Question: I have a Windows Workflow Foundation 4.5 WCF Workflow Service Application. I am attempting to return a 'Dictionary<IEdmEntityType, DataTable>' from my 'CodeActivity<Dictionary<IEdmEntityType, DataTable>>'. The code does not encounter a compile time error, but the XAML fails to compile.
The relevant parts of my XAML are like so:
We have the variable declarations for the sequence, where I am trying to dump my return value. The variable we're trying to assign to is called 'EntityTableRelationships'.
'''
<p1:Sequence.Variables>
<p1:Variable x:TypeArguments="x:String" Name="MetadataContent" />
<p1:Variable x:TypeArguments="scg:Dictionary(mde:IEdmEntityType, sd:DataTable)" Name="EntityTableRelationships" />
</p1:Sequence.Variables>
'''
There is also the 'OutArgument', the return value from 'Execute', from our 'CodeActivity<..>' being assigned to 'EntityTableRelationships'.
'''
<o:TransformMetadataToTables.Result>
<p1:OutArgument x:TypeArguments="scg:Dictionary(mde:IEdmEntityType, sd:DataTable)">
<mca:CSharpReference x:TypeArguments="scg:Dictionary(mde:IEdmEntityType, sd:DataTable)">EntityTableRelationships</mca:CSharpReference>
</p1:OutArgument>
</o:TransformMetadataToTables.Result>
'''
The XAML validation error being produced is:
'''
Type 'http://schemas.microsoft.com/netfx/2009/xaml/activities:OutArgument(Dictionary)' is not assignable to type 'http://schemas.microsoft.com/netfx/2009/xaml/activities:OutArgument(Dictionary)' of member 'EntityTableRelationships'.
'''

Initially I had thought that I typed my return value incorrectly or maybe I was referencing an interface with the same name but in a different namespace. This is not the case.
Another thought I had was that maybe the workflows do not play nice with any 'Dictionary<TKey, TValue>' declaring 'TKey' as any interface. I made a test case that does this and it worked fine. I also added that step into the designer and in a sequence, just as is done here. I did not try it with 'IEdmEntityType' as the 'TKey', but there is no reason, that I can see, as to why it should be any different.
What could be the cause of this and how can I fix it?
Further research has indicated that the 'DataTable' is the culprit. 'DataSet' also has the problem. The only thing I can see that is unique about these types is that they inherit from 'MarshalByValueComponent' which has a 'TypeConverterAttribute' on it. That 'TypeConverter' could be influencing the XAML serialization binder and causing issues, thus indicating a bug in WF 4.5. But, I am hesitant to say this is a bug.
No 'Dictionary<TKey, DataTable>' can be passed around in WF 4.5 via the designer, it seems.
It seems it may or may not have anything to do with the 'DataTable'. You also cannot pass around 'Dictionary<IEdmEntityType, object>'.
To try and reproduce the issue with classes outside of 'System.Data' and other than 'System.Object', I made a new workflow project.
I created my own interface, classes, and structs to see if there was anything that would trigger it to break again.
Instead of using 'IEdmEntityType', I made 'IMyInterface' which is just defined as:
'''
public interface IMyInterface
{
int Id
{
get;
}
}
'''
The 'MyStruct' struct worked fine. This is the definition:
'''
public struct MyStruct
{
public int A;
public int B;
}
'''
The 'MyClass' class worked fine. This is the definition:
'''
public class MyClass
{
public int A;
public int B;
}
'''
'MyClassComplex' with automatic properties and a reference to an 'object' also worked.
'''
public class MyClassComplex
{
public int A
{
get;
private set;
}
public int B
{
get;
private set;
}
public object C
{
get;
private set;
}
}
'''
I also thought originally that it might have something to do with the common attributes between 'DataTable' and 'DataSet', so I added them to 'MyClassComplex', but it still worked fine.
Additionally, I had 'MyClassComplex' inherit from 'MarshalByValueComponent', and there was no odd interaction, no errors once again.
I took this same project and simply set my variable as a 'Dictionary<IMyInterface, DataTable>' and altered the 'CodeActivity<IMyInterface, MyClassComplex>' to 'CodeActivity<IMyInterface, DataTable>', and it gave the same error as in my original non-test project.
Since I have tested this and reproduced the issue in separate projects and on a colleague's machine and no documentation supports why this should not work, I have filed a <URL>
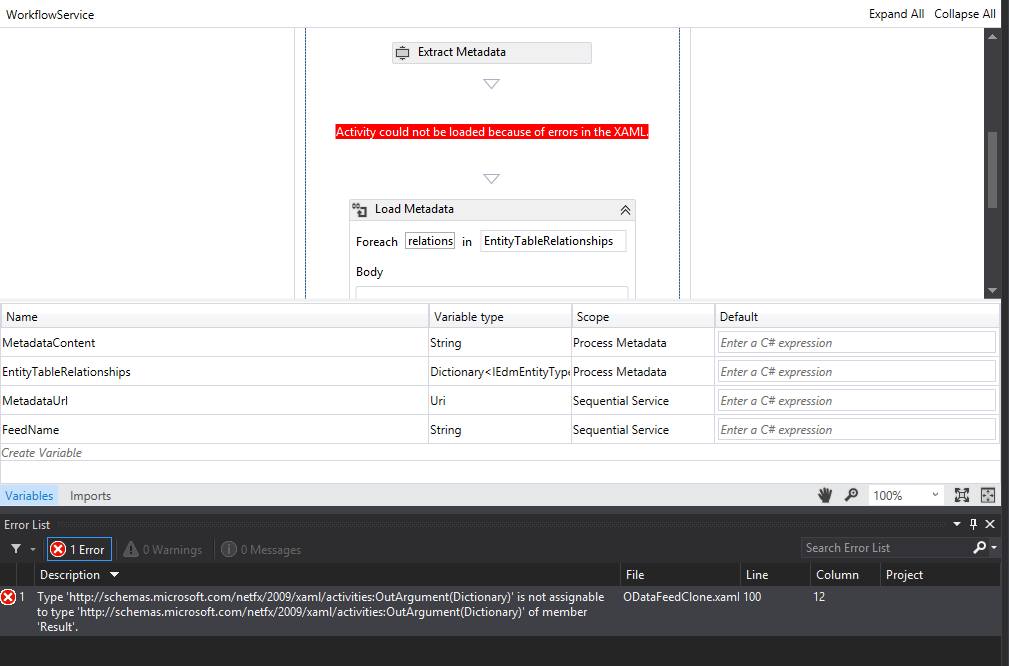
Answer: Apparently Windows Workflow Foundation includes a specific version of 'Microsoft.Data.OData' and adding the ODataLib NuGet package to the project conflicts with that. I searched around for where the reference is included originally and it turns out it is silently added during code generation as part of the workflow designer's code generation process.
At no point was there any error on the client side that indicated some assembly version conflict. As far as I know, there's no way to get around this. Microsoft has closed the ticket as "by design".